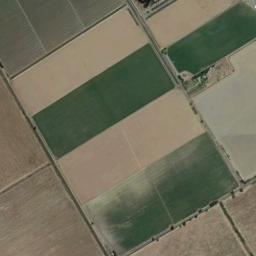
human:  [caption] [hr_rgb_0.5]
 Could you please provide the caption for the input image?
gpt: There are many rectangular farmlands of different shades .

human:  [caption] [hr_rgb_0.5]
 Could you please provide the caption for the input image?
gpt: Several neatly arranged green and tan mixed rectangular farmlands of different sizes .

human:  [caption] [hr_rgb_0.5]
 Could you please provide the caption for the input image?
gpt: There are some green and bare rectangular farmland .

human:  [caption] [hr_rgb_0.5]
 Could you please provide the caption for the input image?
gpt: Several rectangular farmlands of different colors and sizes are arranged in neat rows .

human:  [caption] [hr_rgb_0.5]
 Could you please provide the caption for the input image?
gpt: There are some yellow rectangular farmlands and two green ones .